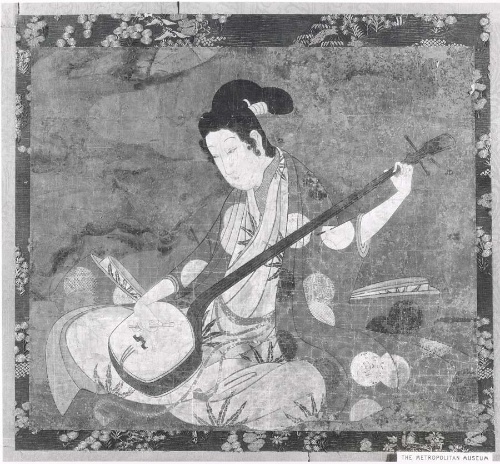
Date: second quarter of the 17th century
Object type: Hanging scroll
Classification: Paintings
Medium: Remounted section of a screen; ink and color on paper
Culture: Japan
Period: Edo period (1615–1868)
Dimensions: Image: 24 7/16 x 29 1/8 in. (62.1 x 74 cm)
Overall with mounting: 66 3/4 x 29 15/16 in. (169.5 x 76 cm)
Overall with rollers: 66 3/4 x 32 3/8 in. (169.5 x 82.2 cm)
Department: Asian Art
Credit line: H. O. Havemeyer Collection, Bequest of Mrs. H. O. Havemeyer, 1929
Accession year: 1929
Repository: Metropolitan Museum of Art, New York, NY
Tags: Musical Instruments|Women